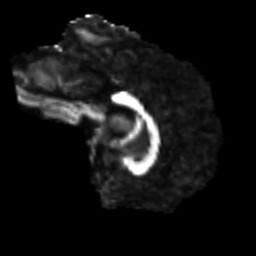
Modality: FA
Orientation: sagittal
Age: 24
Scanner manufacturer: siemens
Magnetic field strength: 3 T
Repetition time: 4.52 s
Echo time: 0.084 s